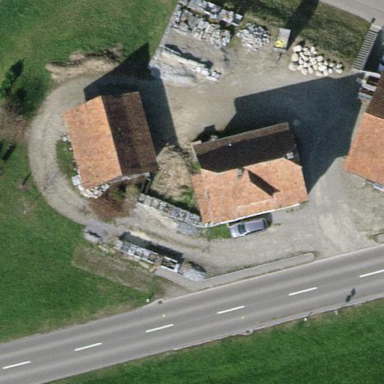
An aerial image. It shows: Detached building.